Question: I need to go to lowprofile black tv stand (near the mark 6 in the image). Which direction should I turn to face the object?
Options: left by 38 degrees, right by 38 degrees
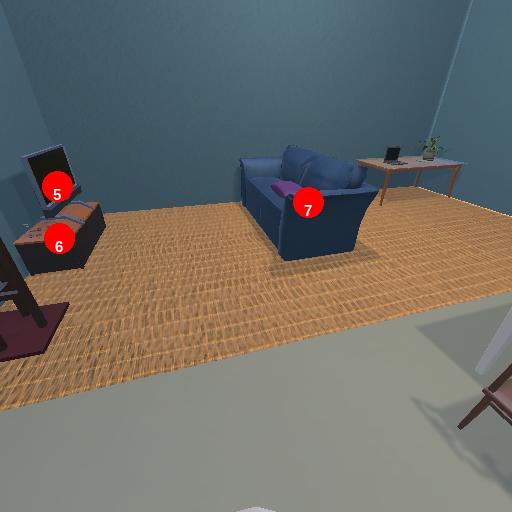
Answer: left by 38 degrees